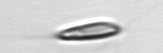
Label: Chrysochromulina